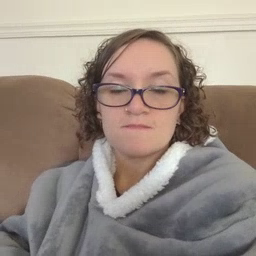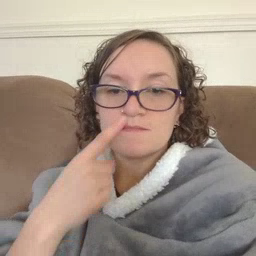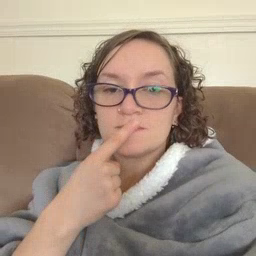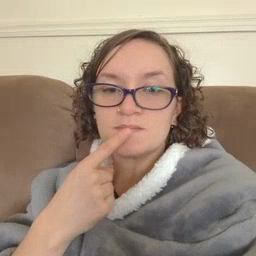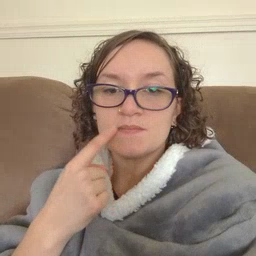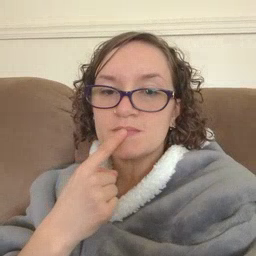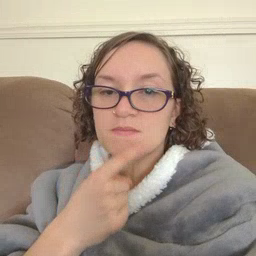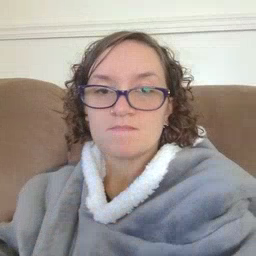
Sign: lips